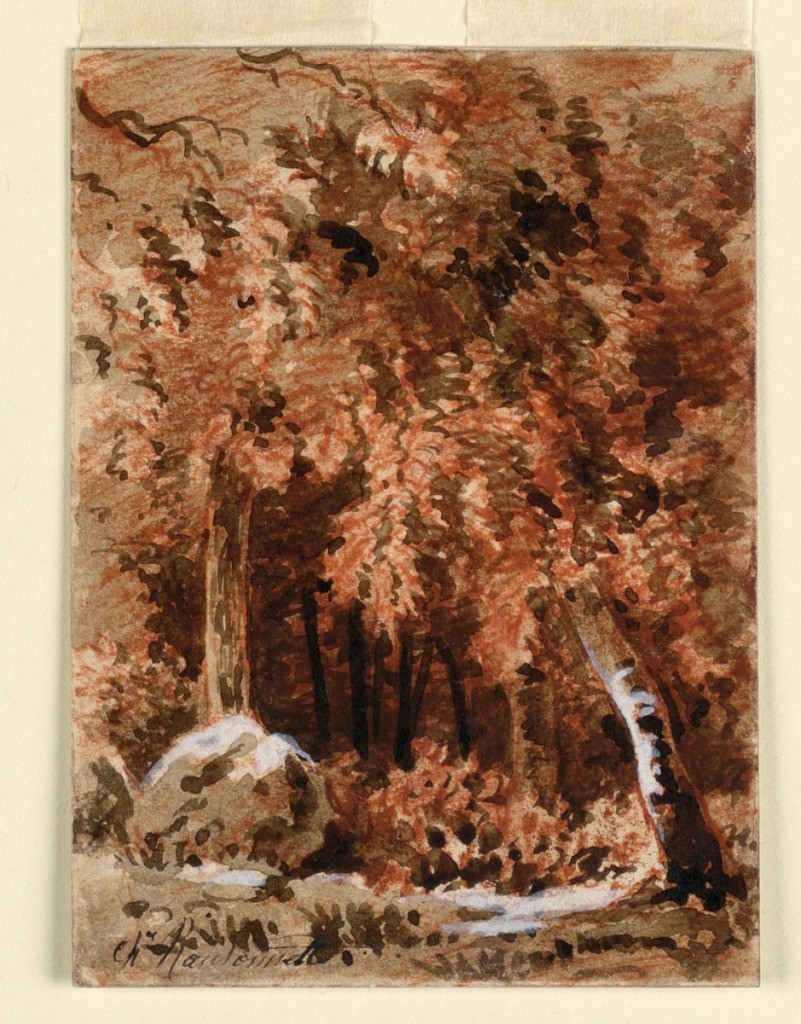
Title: In the Woods
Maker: Charles Nicolas Ransonnette, French, 1793 - 1877
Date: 1850-1875
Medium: Red crayon, brush and sepia wash and white hightening on cardboard
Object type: Drawing
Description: A boulder lies at left in the first plane.